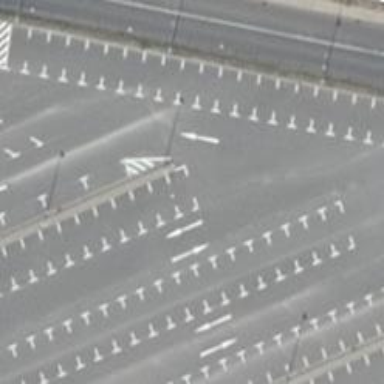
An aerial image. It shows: Asphalt parking aisle off service road.